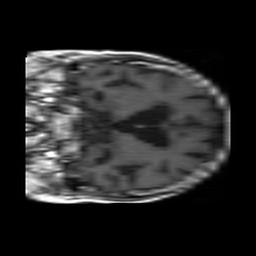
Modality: T1w
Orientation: coronal
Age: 84
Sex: female
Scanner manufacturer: philips
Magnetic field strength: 1.5 T
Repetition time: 0.375 s
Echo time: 0.011 s